Chest X-ray. View position: PA
Patient age: 66
Patient sex: F
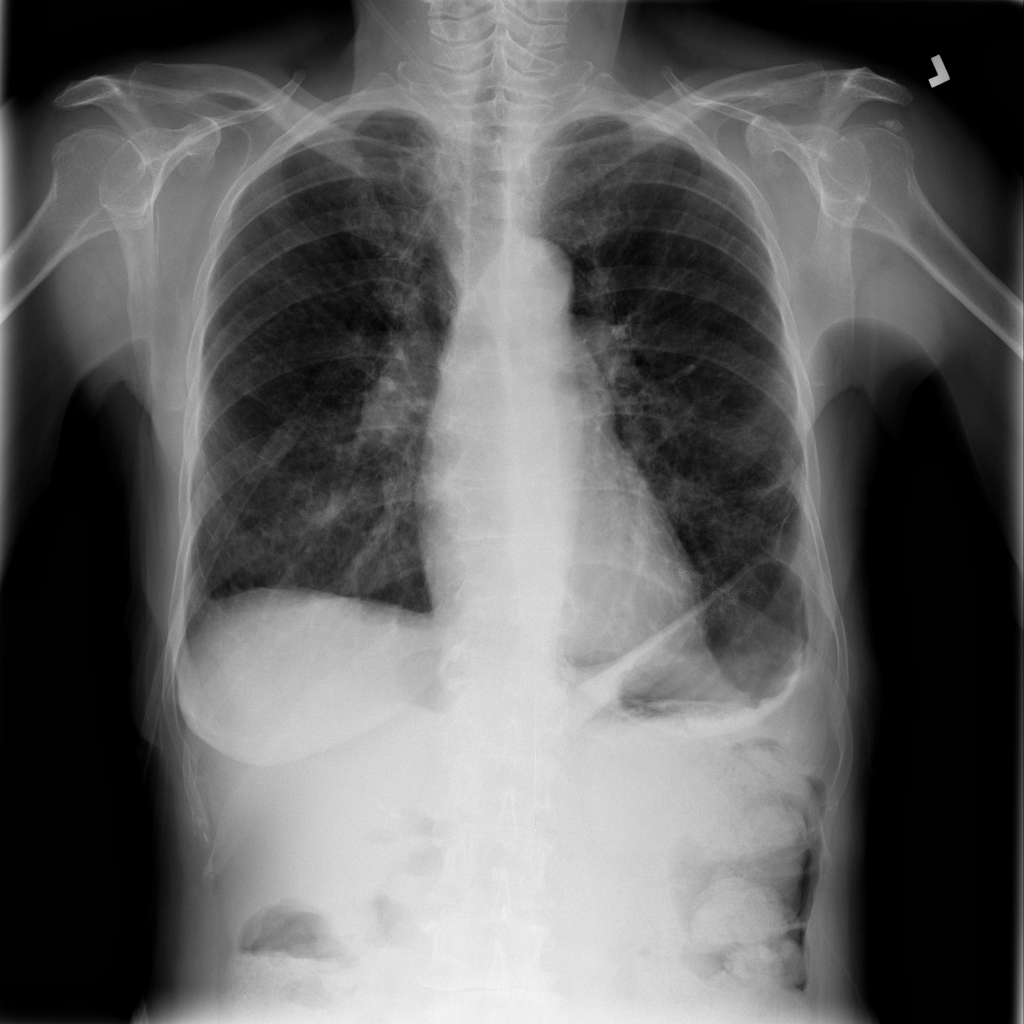
Finding: Pneumothorax